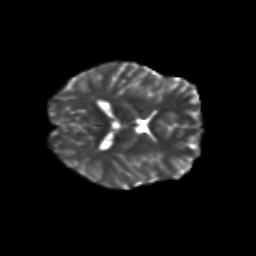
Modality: T2w
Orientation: axial
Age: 24
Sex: female
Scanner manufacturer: siemens
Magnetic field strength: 3 T
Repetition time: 3.5 s
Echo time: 0.113 s